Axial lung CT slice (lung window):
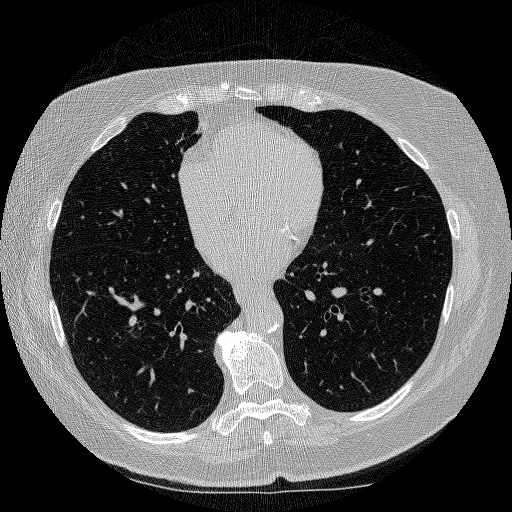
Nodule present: no